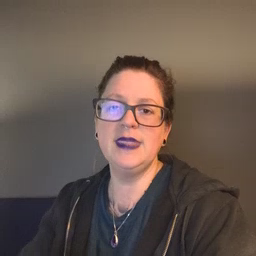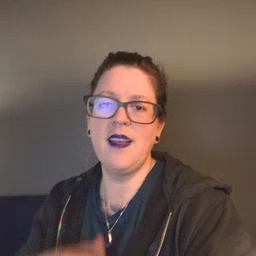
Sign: snack